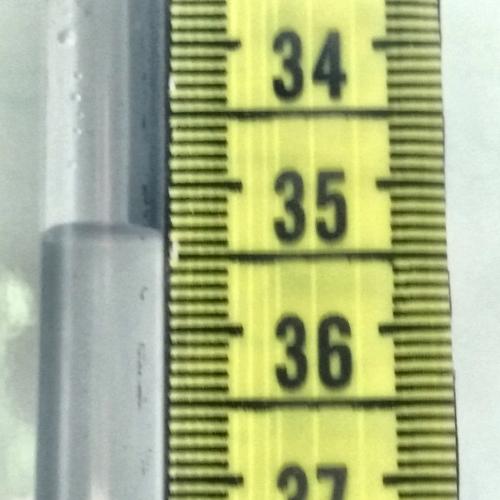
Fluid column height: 35.3 cm